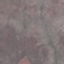
Land use / land cover class: HerbaceousVegetation